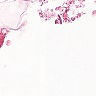
Metastatic tissue present: no